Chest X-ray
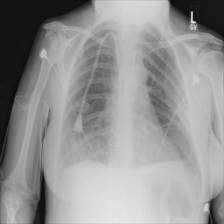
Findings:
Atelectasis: positive
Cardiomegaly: negative
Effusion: negative
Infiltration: negative
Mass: negative
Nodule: negative
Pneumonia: negative
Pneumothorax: negative
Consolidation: negative
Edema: negative
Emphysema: negative
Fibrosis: negative
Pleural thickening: negative
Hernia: negative